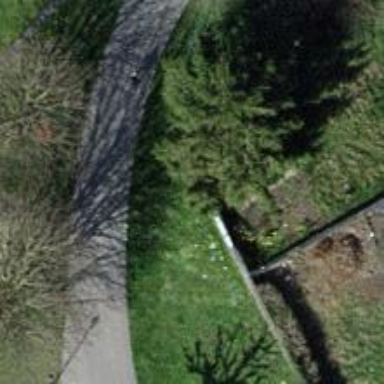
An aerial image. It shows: Evergreen needle-leaved tree.